Question: My homepage is a series of small images(used for navigation) arranged to create a perfect rectangle.
My plan was initially to use '<ul>' and some creative use of 'float' and 'margin' but I'm no longer sure that is the best option.
What is the simplest way I can achieve this effect?
'''
<div class="home-nav">
<ul>
<li><a href="#">blog</a></li>
<li><a href="#">contact</a></li>
<li><a href="#">about</a></li>
<li><a href="#">weddings</a></li>
<li><a href="#">portraits</a></li>
<li><a href="#">contact</a></li>
</ul>
</div><!-- end home-nav -->
'''

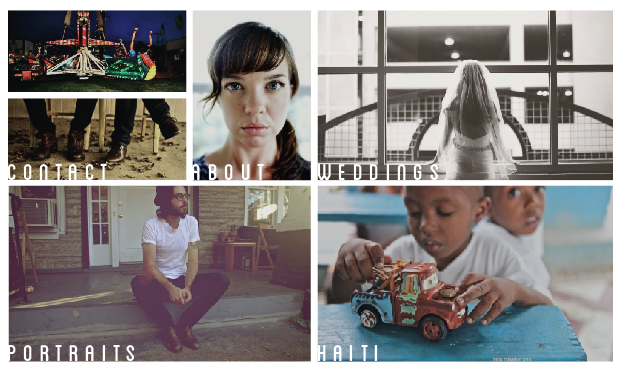
Answer: You use a JavaScript plugin like <URL>. However, for such a simple layout, it may not be worth the overhead.
I think you're on the right track with using 'float:left'. However, you'll need to group the two boxes in the upper-left in order to achieve the desired effect without using JavaScript.
Also, since this isn't really a , I would use the HTML5 '<nav>' tag instead of '<ul>' and '<li>'. Click <URL>.
'''
<nav>
<div>
<a href="#"></a>
<a href="#"></a>
</div>
<div>
<a href="#"></a>
<a href="#"></a>
<a href="#"></a>
<a href="#"></a>
</div>
</nav>
'''
'''
nav {
width: 315px;
}
nav a {
float: left;
background-color: gray;
}
nav div:nth-child(1) {
float: left;
width: 100px;
}
nav div:nth-child(1) a:nth-child(1) {
width: 100px;
height: 50px;
margin: 0 5px 5px 0;
}
nav div:nth-child(1) a:nth-child(2) {
width: 100px;
height: 50px;
margin: 0 5px 0 0;
}
nav div:nth-child(2) a:nth-child(1) {
width: 50px;
height: 105px;
margin: 0 5px 0 5px;
}
nav div:nth-child(2) a:nth-child(2) {
width: 155px;
height: 105px;
}
nav div:nth-child(2) a:nth-child(3) {
width: 155px;
height: 105px;
margin: 5px 5px 0 0;
}
nav div:nth-child(2) a:nth-child(4) {
width: 155px;
height: 105px;
margin: 5px 0 0 0;
}
'''
I tend to prefer minimal HTML markup at the expense of more complex CSS, which is why I'm using the ':nth-child' extensively, but you could achieve the same effect using class names instead.